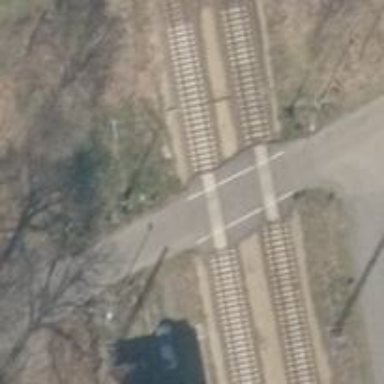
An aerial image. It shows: Railway track with electrified contact lines. This is siding track.